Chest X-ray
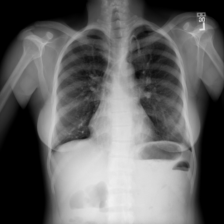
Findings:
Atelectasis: negative
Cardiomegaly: negative
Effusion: negative
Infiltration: positive
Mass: negative
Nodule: negative
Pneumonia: negative
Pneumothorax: negative
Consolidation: negative
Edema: negative
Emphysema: negative
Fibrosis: negative
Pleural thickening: negative
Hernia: negative